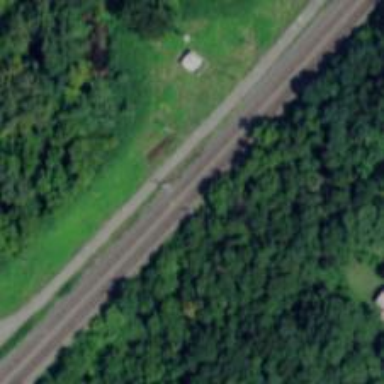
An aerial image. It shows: Railway track.